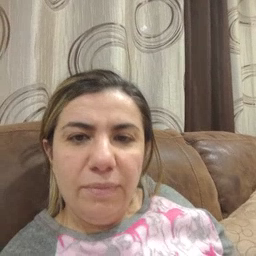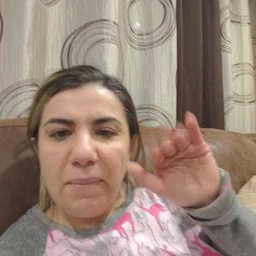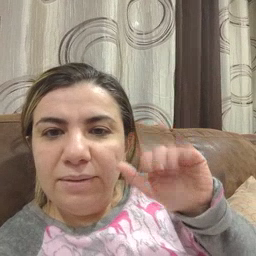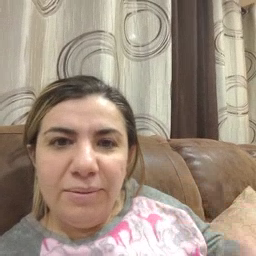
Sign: bye